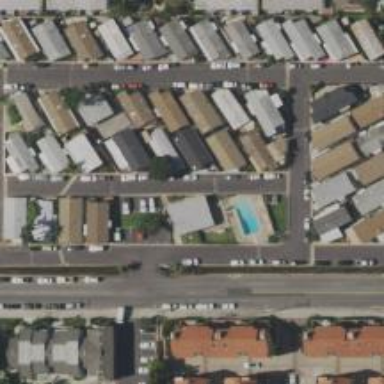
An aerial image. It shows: Residential area designated as trailer park.